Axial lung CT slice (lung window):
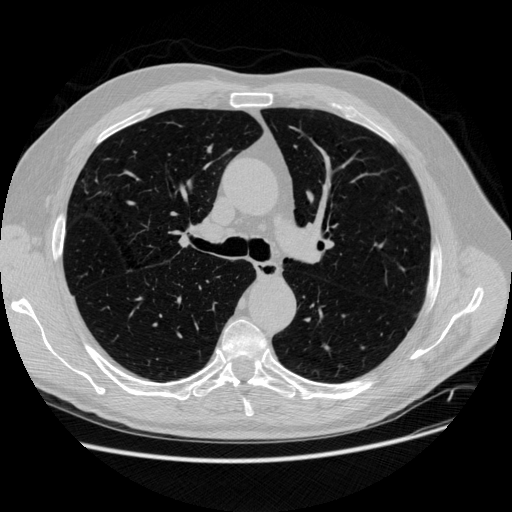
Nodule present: no